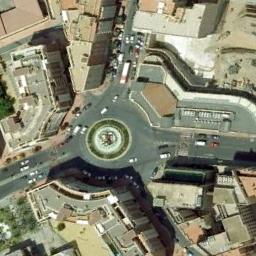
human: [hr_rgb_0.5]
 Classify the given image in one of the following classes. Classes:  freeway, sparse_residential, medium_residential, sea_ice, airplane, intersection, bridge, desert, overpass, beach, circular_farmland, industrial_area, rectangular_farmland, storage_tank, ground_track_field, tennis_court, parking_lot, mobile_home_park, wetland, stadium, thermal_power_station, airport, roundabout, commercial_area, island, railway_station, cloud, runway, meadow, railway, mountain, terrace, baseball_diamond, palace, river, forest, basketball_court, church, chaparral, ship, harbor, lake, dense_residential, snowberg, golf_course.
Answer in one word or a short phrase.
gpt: roundabout